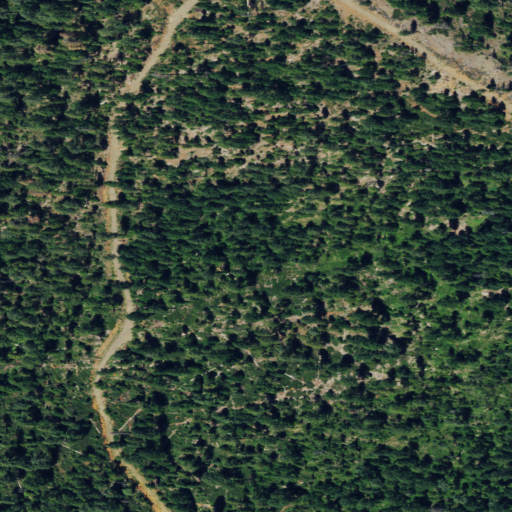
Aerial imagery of plain(s) in California named Preacher Meadow containing evergreen forest, shrub, and mixed forest